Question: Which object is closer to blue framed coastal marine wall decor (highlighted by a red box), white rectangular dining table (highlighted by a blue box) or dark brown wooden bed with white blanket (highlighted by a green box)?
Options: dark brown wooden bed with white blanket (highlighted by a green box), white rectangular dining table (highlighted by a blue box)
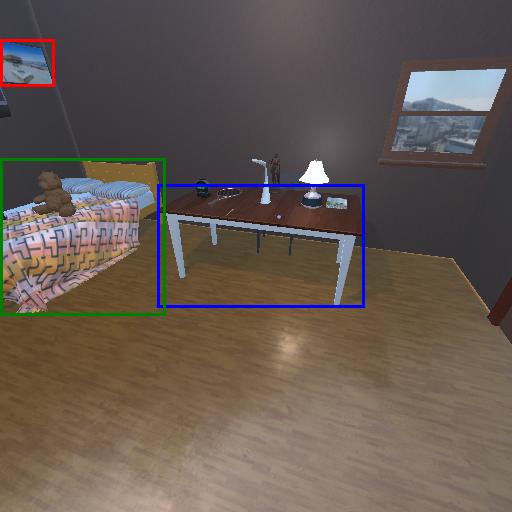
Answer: dark brown wooden bed with white blanket (highlighted by a green box)